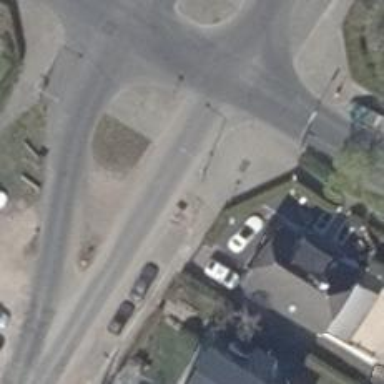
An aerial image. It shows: Residential road with asphalt surface. It is dual carriageway.